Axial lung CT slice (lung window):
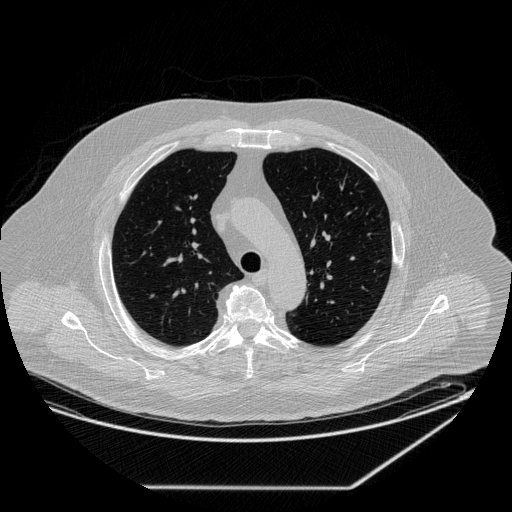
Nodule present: no